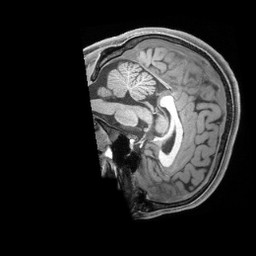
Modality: T1w
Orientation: sagittal
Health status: healthy
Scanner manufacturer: siemens
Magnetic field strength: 3 T
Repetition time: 2.4 s
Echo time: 0.00201 s